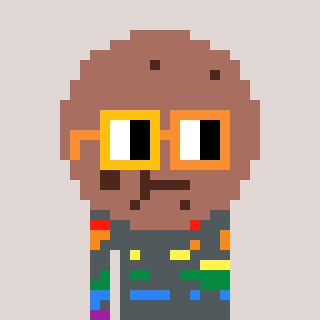
a pixel art character with square yellow and orange glasses, a cookie-shaped head and a bege-colored body on a warm background